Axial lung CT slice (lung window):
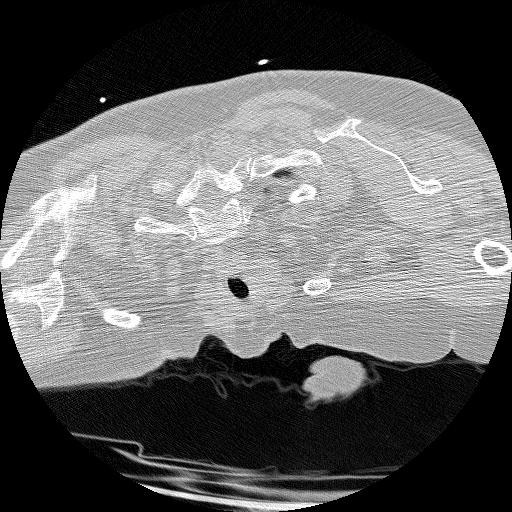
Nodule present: no